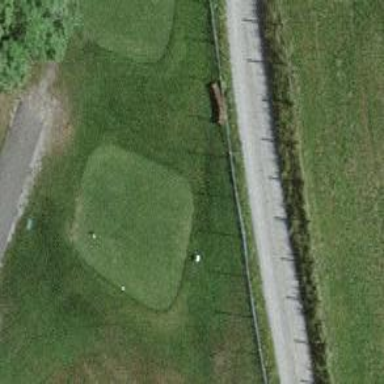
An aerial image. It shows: Golf tee.